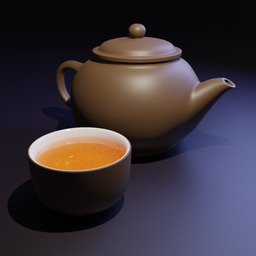
Label: tools